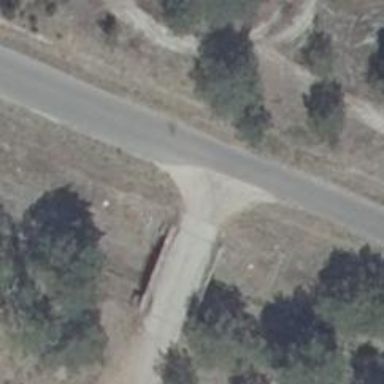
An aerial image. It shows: Track road passing over bridge with grade 4 track type.